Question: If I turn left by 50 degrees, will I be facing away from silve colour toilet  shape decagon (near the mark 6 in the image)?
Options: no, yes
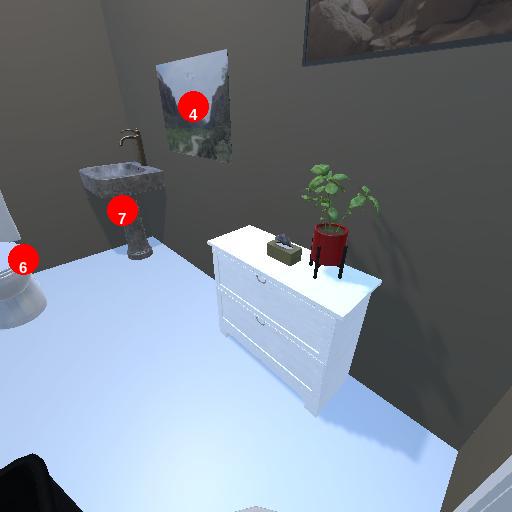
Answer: no